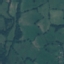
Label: Pasture